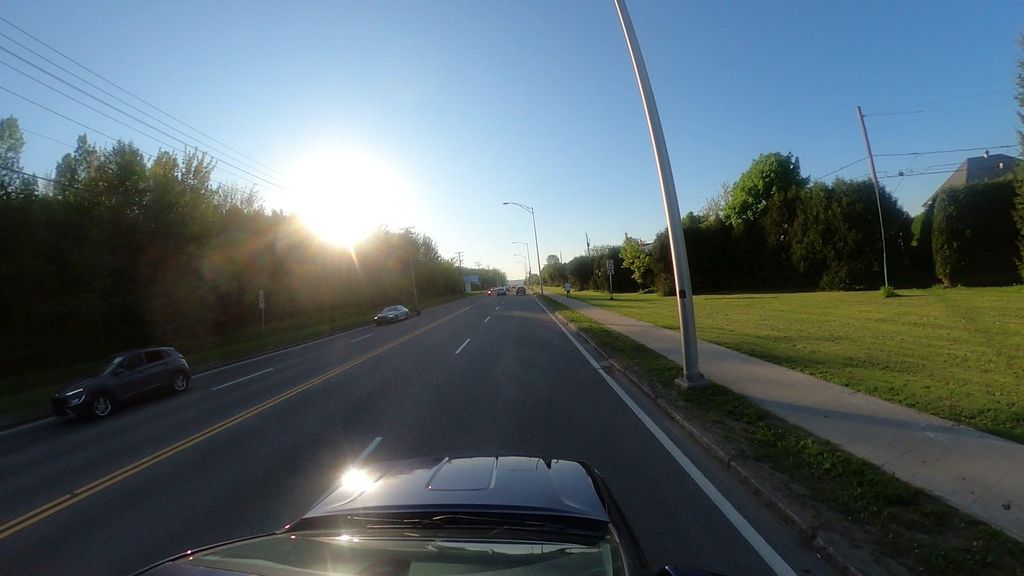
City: quebec_city